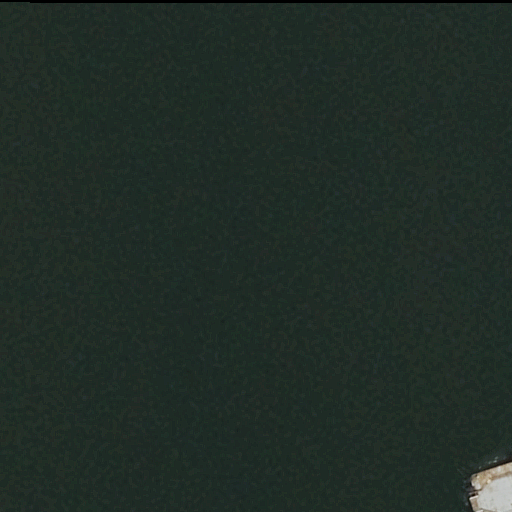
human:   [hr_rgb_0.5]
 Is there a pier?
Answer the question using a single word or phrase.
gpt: yes

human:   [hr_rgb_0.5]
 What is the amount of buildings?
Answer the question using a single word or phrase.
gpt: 0

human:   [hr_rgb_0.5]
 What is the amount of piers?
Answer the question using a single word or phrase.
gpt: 1

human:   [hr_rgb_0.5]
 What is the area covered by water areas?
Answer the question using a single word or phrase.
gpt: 10633m2

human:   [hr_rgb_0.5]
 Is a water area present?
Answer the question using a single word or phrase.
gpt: yes

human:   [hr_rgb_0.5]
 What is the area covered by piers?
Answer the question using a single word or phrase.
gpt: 15m2

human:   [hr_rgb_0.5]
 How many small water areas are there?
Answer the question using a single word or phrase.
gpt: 0

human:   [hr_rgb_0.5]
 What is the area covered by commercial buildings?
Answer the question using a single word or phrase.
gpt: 0m2

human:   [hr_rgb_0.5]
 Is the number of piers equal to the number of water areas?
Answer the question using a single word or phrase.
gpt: yes

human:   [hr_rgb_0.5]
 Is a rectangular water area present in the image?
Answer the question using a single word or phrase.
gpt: yes

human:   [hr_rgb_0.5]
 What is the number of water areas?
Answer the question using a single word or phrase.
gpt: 1

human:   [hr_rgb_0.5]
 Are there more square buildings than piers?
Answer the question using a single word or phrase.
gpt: no

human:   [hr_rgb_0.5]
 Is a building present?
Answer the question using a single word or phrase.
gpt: no

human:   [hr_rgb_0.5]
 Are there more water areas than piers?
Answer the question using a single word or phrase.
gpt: no

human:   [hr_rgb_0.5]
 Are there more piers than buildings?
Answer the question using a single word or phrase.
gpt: yes

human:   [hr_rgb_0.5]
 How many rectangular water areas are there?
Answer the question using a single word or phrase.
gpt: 1

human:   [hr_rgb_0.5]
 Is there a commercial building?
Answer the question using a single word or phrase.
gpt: no

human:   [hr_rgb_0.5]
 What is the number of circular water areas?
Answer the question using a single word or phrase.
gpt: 0

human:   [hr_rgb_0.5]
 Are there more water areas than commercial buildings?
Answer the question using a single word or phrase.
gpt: yes

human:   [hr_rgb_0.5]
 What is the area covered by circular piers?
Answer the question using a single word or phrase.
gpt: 0m2

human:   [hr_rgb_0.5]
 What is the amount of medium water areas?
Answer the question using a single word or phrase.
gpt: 0

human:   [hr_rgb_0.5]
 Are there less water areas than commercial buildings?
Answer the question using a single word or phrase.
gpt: no

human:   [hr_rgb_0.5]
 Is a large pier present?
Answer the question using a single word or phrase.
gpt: no

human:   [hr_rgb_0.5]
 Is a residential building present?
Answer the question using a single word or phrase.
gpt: no

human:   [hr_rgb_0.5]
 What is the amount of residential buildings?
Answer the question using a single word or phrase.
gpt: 0

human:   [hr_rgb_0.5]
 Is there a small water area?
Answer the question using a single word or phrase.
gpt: no

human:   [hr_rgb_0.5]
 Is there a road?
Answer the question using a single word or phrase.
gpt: no

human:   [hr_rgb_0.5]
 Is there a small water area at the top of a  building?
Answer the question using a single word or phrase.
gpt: no

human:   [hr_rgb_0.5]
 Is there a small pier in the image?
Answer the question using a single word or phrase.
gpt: yes

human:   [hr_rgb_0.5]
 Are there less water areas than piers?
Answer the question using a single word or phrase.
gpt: no

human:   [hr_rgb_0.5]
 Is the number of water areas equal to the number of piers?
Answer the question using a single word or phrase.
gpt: yes

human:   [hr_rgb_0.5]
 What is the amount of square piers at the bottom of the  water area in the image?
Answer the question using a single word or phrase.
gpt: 0

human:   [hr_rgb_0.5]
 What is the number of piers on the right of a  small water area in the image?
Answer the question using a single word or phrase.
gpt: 0

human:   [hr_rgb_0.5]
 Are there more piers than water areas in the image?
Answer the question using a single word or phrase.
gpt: no

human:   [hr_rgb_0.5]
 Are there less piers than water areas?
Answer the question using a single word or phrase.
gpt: no

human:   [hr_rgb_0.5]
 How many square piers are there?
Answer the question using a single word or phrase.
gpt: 0

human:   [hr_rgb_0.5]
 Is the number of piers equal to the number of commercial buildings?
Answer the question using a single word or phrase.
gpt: no

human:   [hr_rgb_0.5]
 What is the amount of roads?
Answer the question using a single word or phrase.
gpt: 0

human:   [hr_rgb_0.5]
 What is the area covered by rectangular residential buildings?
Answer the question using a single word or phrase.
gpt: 0m2

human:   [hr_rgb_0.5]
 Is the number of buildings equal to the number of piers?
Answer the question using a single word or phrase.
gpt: no

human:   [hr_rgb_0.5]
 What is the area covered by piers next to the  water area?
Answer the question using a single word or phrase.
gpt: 15m2

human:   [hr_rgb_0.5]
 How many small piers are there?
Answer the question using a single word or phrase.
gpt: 1

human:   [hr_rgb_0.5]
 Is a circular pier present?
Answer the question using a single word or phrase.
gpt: no

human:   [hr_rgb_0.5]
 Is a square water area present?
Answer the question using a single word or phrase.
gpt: no

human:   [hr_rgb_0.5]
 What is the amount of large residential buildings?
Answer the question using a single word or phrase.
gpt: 0

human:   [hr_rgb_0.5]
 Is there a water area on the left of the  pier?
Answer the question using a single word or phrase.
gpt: no

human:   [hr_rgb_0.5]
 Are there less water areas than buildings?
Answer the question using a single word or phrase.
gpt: no

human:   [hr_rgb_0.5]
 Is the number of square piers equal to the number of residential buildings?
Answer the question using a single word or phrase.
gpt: yes

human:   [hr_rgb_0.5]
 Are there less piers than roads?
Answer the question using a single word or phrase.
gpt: no

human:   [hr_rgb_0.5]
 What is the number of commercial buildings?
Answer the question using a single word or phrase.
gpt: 0

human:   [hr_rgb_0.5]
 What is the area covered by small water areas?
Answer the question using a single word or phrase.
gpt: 0m2

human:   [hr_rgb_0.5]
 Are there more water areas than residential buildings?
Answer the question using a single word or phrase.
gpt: yes

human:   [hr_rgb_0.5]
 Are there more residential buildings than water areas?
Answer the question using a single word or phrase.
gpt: no

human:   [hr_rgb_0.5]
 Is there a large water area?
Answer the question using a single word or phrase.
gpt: yes

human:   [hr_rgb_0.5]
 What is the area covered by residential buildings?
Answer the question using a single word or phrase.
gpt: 0m2

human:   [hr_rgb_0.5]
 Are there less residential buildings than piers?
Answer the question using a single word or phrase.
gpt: yes

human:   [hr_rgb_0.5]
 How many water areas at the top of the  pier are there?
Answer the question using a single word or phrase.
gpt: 1

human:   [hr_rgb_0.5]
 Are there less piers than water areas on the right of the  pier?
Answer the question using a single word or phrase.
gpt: no

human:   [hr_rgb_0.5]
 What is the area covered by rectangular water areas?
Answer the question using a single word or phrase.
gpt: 10633m2

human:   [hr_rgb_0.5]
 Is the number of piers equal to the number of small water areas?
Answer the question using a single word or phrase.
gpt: no

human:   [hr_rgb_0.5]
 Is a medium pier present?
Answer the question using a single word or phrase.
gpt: no

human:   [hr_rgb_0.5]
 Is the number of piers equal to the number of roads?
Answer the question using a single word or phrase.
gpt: no

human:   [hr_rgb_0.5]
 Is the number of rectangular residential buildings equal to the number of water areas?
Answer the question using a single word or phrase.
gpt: no

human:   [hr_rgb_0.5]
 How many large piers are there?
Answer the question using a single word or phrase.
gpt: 0